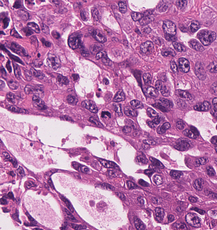
Tumor epithelial tissue: yes
Tumor-associated stroma tissue: no
Normal tissue: no